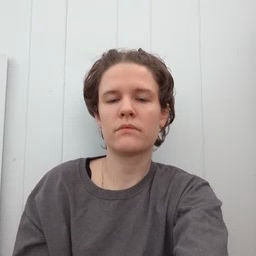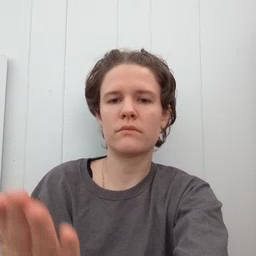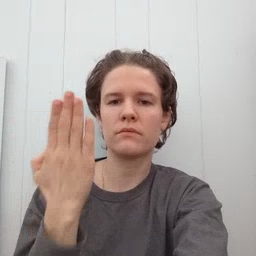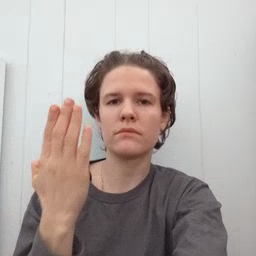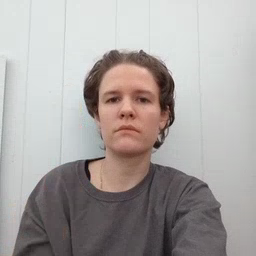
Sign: morning